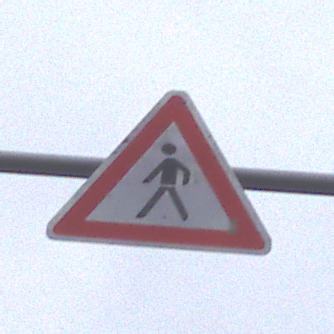
Verkehrszeichen: FussgaengerRechts
Umgebung: Outdoor, Suburban
Tageszeit: MorningAfternoon
Wetter: Overcast
Licht: Natural
Jahreszeit: NotSpecified
Kontrast: LowContrast